Question: I seem to have struck with a simple looking issue which I cannot figure out. As shown in the image, I have a 'NSOperation' object which is created and am trying to set it to a 'NSMutableDictionary' which sets "null" to the key instead instead of the 'NSOperation' object.

The 'keyToOperationDictionary' is created by lazy loading, here is the code:
'''
@synthesize keyToOperationDictionary = keyToOperationDictionary_;
-(NSMutableDictionary*)keyToOperationDictionary
{
if (nil==keyToOperationDictionary_)
{
keyToOperationDictionary_ = [[NSMutableDictionary alloc] init];
}
return keyToOperationDictionary_;
}
'''
I don't know what else is going wrong here. When I print the object in debug console, it shows me the object but the same object is not set to the dictionary.
Any help / suggestions would be of great help!
PS: I forgot to mention earlier that it works sometimes and sometimes it doesn't. I have no clue why!
Added details:
'CSStatisticsKey class:'
'''
#import <Foundation/Foundation.h>
#import "CSDateRange.h"
#import "CSStatisticsManager.h"
#import "CSStatisticsManagerDelegateProtocol.h"
@interface CSStatisticsKey : NSObject <NSCopying, NSCoding>
@property (nonatomic, strong, readonly) CSDateRange *dateRange;
@property (nonatomic, strong, readonly) NSString *statisticsDelegatePointer;
// Designated initializer
-(id)initWithDateRange:(CSDateRange*)inDateRange statisticsDelegate:(id<CSStatisticsManagerDelegateProtocol>)inStatisticsDelegate;
@end
'''
'''
@interface CSStatisticsKey()
@property (nonatomic, strong) CSDateRange *dateRange;
@property (nonatomic, strong) NSString *statisticsDelegatePointer;
@end
@implementation CSStatisticsKey
- (id)init
{
return [self initWithDateRange:nil
statisticsDelegate:nil];
}
-(id)initWithDateRange:(CSDateRange*)inDateRange statisticsDelegate:(id<CSStatisticsManagerDelegateProtocol>)inStatisticsDelegate
{
self = [super init];
if (self)
{
[self setDateRange:inDateRange];
[self setStatisticsDelegatePointer:[NSString stringWithFormat:@"%x", inStatisticsDelegate]];
}
return self;
}
#pragma mark - NSCopying
- (id)copyWithZone:(NSZone *)zone
{
return [NSKeyedUnarchiver unarchiveObjectWithData:[NSKeyedArchiver archivedDataWithRootObject:self]];
}
#pragma mark - NSCoding
- (void)encodeWithCoder:(NSCoder *)aCoder
{
[aCoder encodeObject:self.dateRange forKey:@"TheDateRange"];
[aCoder encodeObject:self.statisticsDelegatePointer forKey:@"TheStatsDelegateValue"];
}
- (id)initWithCoder:(NSCoder *)aDecoder
{
CSDateRange *dRange =[aDecoder decodeObjectForKey:@"TheDateRange"];
NSString *dValue = [aDecoder decodeObjectForKey:@"TheStatsDelegateValue"];
CSStatisticsKey *theDelegate = [[CSStatisticsKey alloc] init];
[theDelegate setStatisticsDelegatePointer:dValue];
[theDelegate setDateRange:dRange];
return theDelegate;
}
#pragma mark - Equality
-(BOOL)isEqual:(id)object
{
BOOL delegatesAreEqual = NO;
if ([object isKindOfClass:[CSStatisticsKey class]])
{
CSStatisticsKey *statsDelegate = (CSStatisticsKey*)object;
if ([self.dateRange isEqual:statsDelegate.dateRange] && [self.statisticsDelegatePointer isEqual:statsDelegate.statisticsDelegatePointer])
{
delegatesAreEqual = YES;
}
}
return delegatesAreEqual;
}
#pragma mark - Description
-(NSString*)description
{
return [NSString stringWithFormat:@"%@ %@-%@", self.statisticsDelegatePointer, self.dateRange.fromDate, self.dateRange.toDate];
}
@end
'''
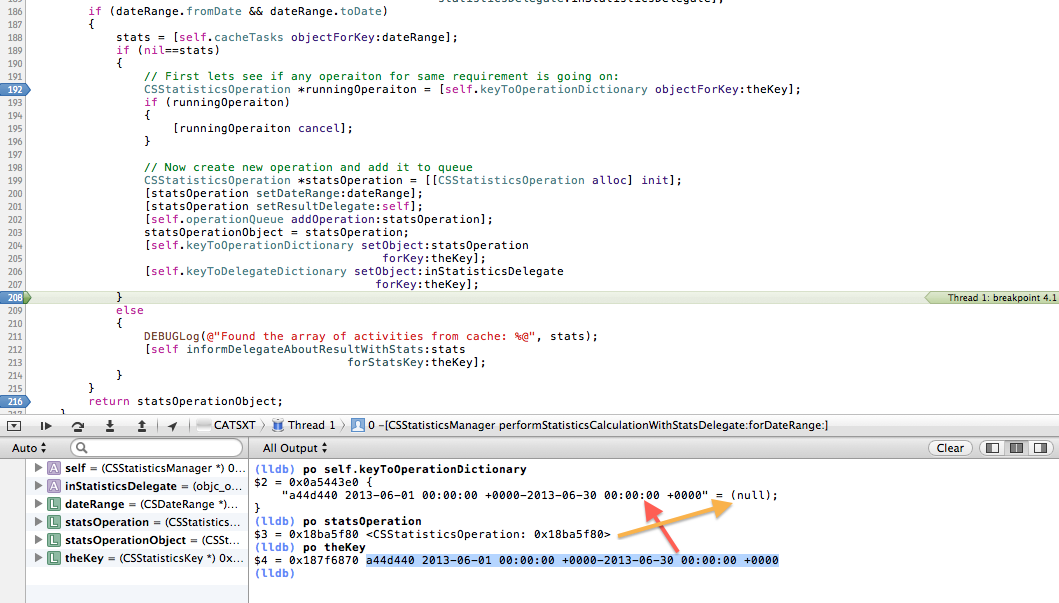
Answer: Seems to be some problem with the lldb debugger. At the same breakpoint location shown above, when I run the following commands, I get the following output:
'''
(lldb) po self.keyToOperationDictionary
$1 = 0x144647b0 {
"a4779e0 2013-07-01 00:00:00 <PHONE>-31 00:00:00 +0000" = (null);
"a4779e0 0003-11-01 00:00:00 <PHONE>-30 00:00:00 +0000" = "<CSStatisticsOperation: 0x14464d20>";
}
(lldb) po theKey
$2 = 0x0a5270a0 a4779e0 2013-07-01 00:00:00 <PHONE>-31 00:00:00 +0000
(lldb) po [self.keyToOperationDictionary objectForKey:theKey]
$3 = 0x14168c30 <CSStatisticsOperation: 0x14168c30>
(lldb)
'''
Pretty clear that there is something wrong with the debugger and hence the dictionary is not printing the operation object.